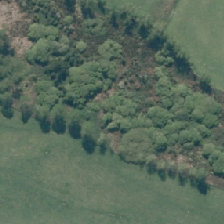
Land cover: deciduous_hardwood